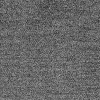
Atmospheric dust classification: dusty